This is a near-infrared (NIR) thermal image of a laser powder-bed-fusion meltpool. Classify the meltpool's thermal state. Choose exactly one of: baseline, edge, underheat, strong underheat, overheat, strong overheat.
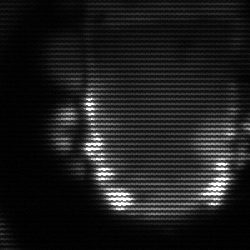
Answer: baseline